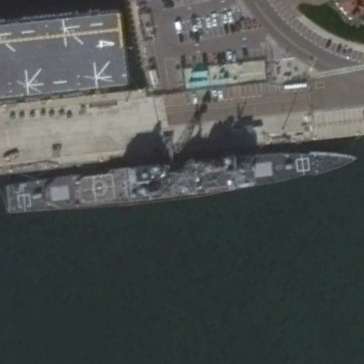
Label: cruiser